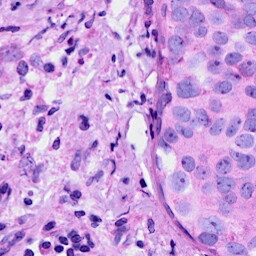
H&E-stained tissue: Breast